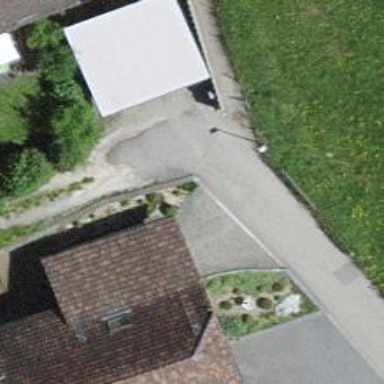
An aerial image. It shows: Set of steps on the road.